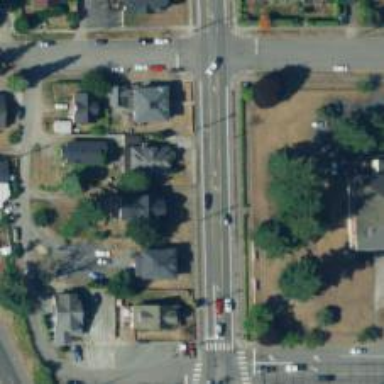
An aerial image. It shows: Alley classified as service road.